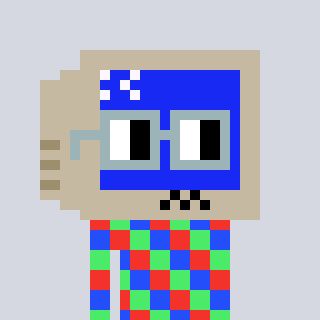
a pixel art character with square dark gray glasses, a old monitor-shaped head and a darkpink-colored body on a cool background